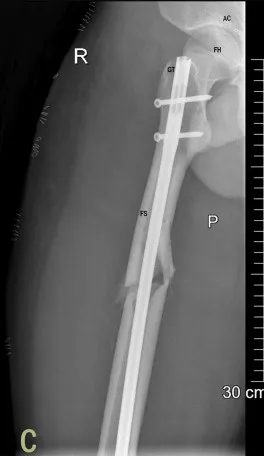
Oblique view. . FH, femoral head; AC, acetabulum; PF, piriformis fossa; GT, greater trochanter; FS, femoral shaft.
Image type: radiology (x_ray)